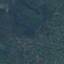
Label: Forest